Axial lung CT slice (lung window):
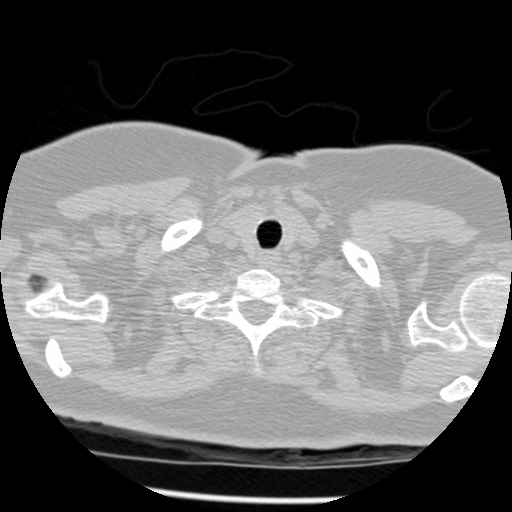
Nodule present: no